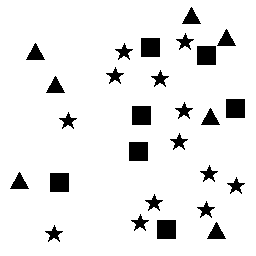
Squares: 7
Triangles: 7
Stars: 13
Total shapes: 27